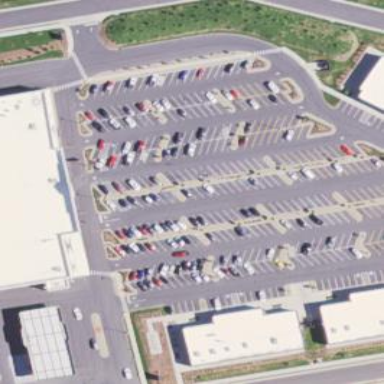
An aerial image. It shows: Parking area with asphalt surface.